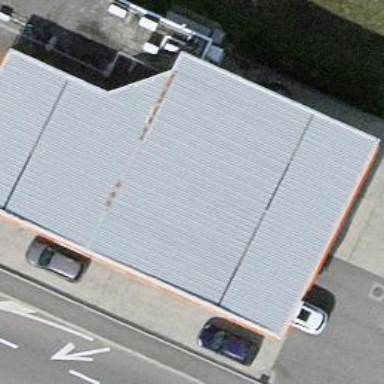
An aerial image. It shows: View of roof of building.